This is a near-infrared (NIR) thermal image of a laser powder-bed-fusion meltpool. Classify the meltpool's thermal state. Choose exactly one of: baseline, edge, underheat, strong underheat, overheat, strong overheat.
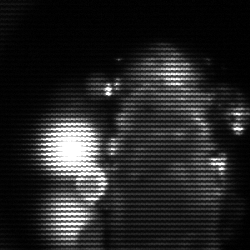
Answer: strong underheat